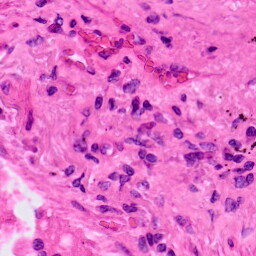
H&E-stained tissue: Lung